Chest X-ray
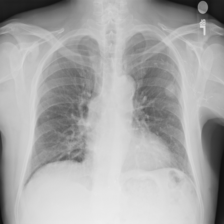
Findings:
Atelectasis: negative
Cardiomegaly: negative
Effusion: negative
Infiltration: negative
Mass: negative
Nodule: negative
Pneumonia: negative
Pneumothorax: negative
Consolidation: negative
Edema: negative
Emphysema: negative
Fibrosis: negative
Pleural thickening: negative
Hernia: negative